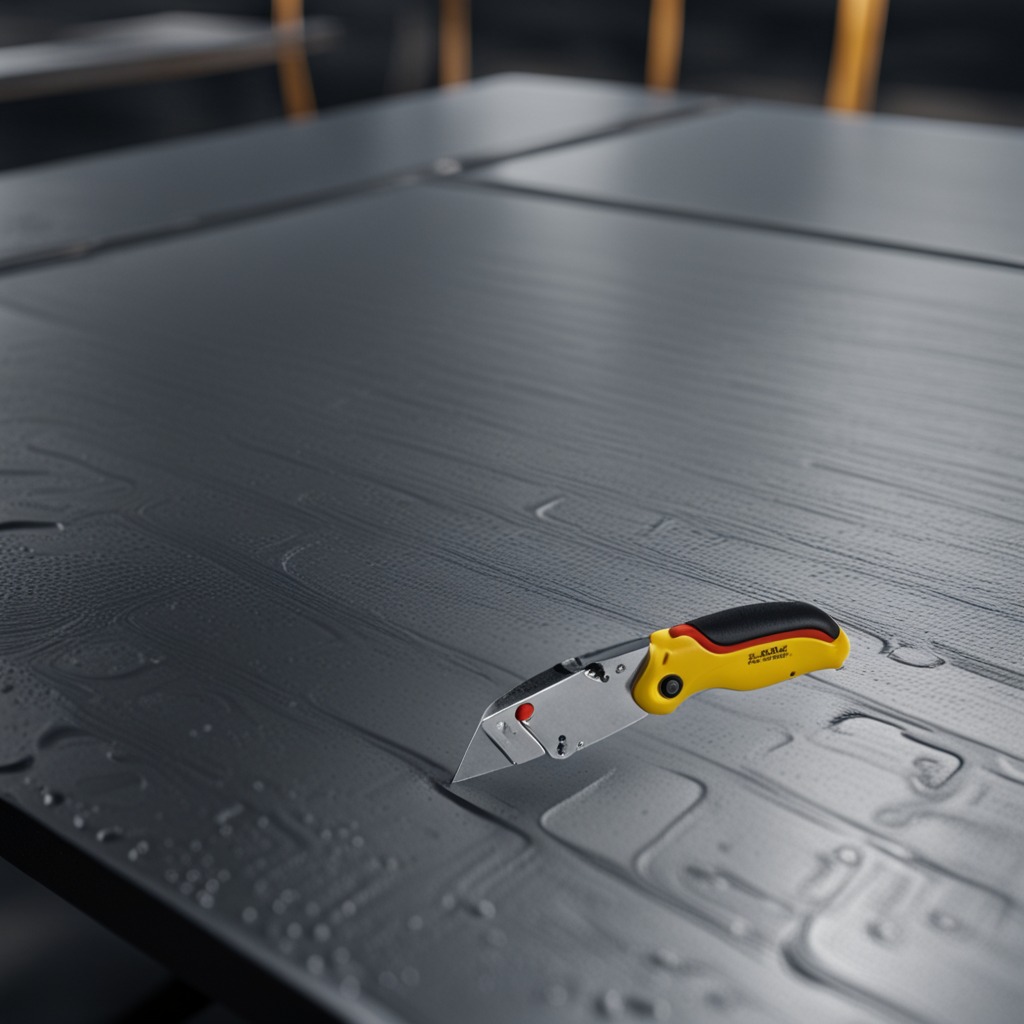
A utility knife is lying on a cold steel table in a mining workshop.